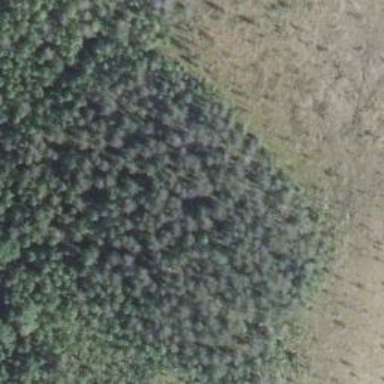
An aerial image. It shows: Needle-leaved woodland.